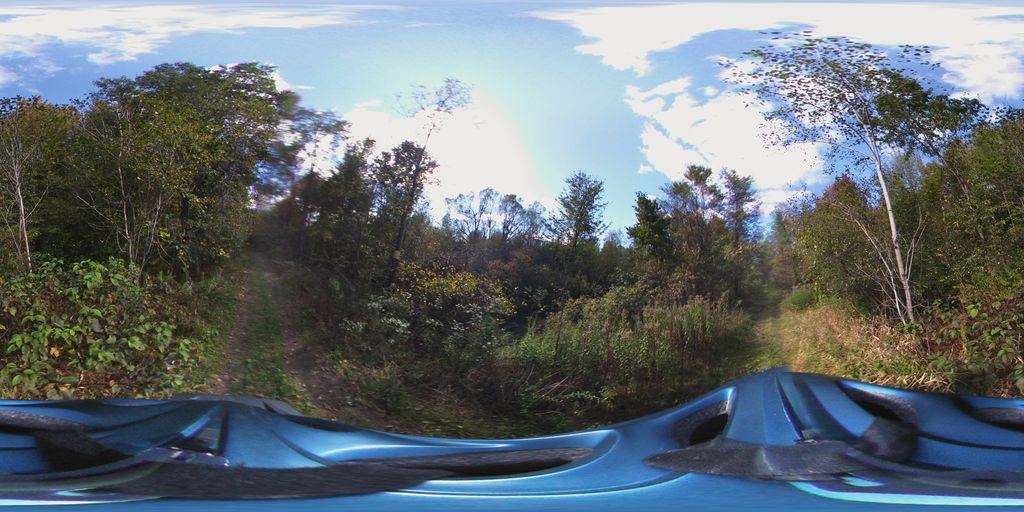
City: ottawa-gatineau